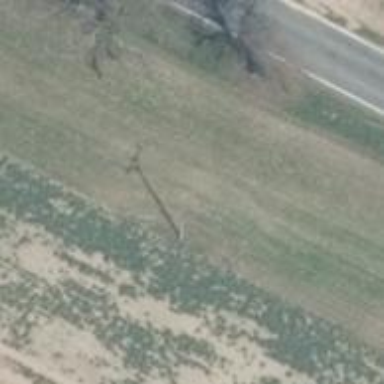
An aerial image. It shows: Power pole.